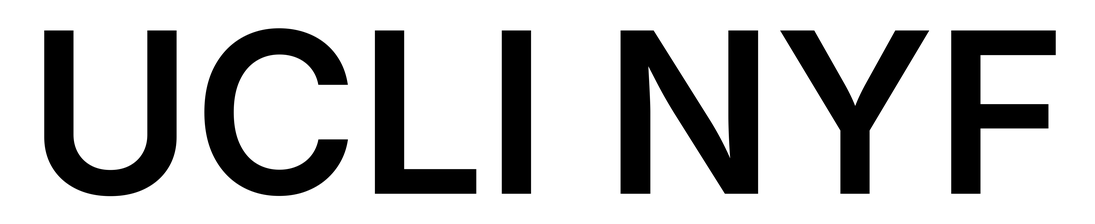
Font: Inter_SemiBold